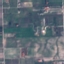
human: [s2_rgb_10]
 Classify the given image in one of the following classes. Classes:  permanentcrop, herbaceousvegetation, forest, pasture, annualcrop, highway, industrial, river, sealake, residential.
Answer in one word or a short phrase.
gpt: PermanentCrop